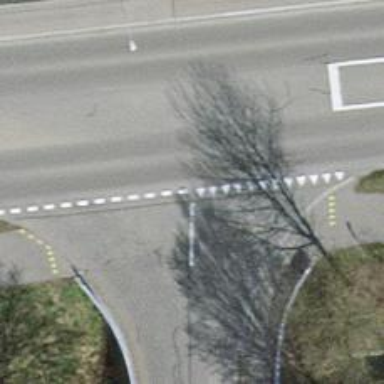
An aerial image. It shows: Road with "give way" sign.